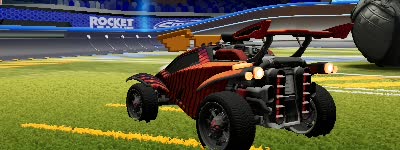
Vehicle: octane